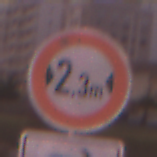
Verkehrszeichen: TatsaechlicheBreite2Komma3
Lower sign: RichtungsangabeDurchPfeile5
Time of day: SunriseSunset
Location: Outdoor (Urban)
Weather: PartlyCloudy
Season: NotSpecified
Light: Natural